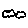
Label: cloud